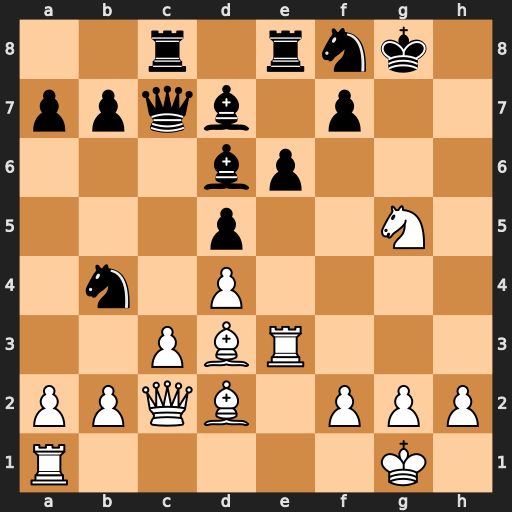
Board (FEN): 2r1rnk1/ppqb1p2/3bp3/3p2N1/1n1P4/2PBR3/PPQB1PPP/R5K1
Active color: w
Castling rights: -
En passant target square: -
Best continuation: Bh7+ Kg7 Qd1 Bxh2+ Kh1